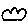
Label: cloud